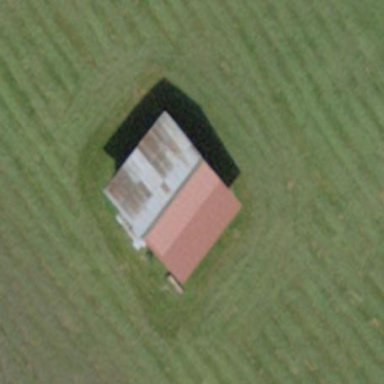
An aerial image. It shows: Barn.